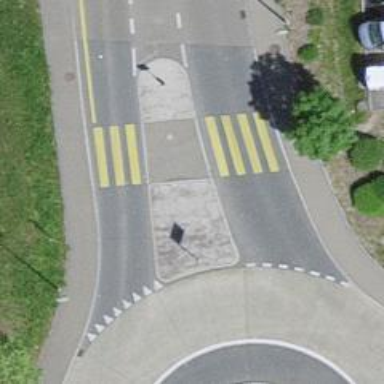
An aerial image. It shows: Traffic calming island.